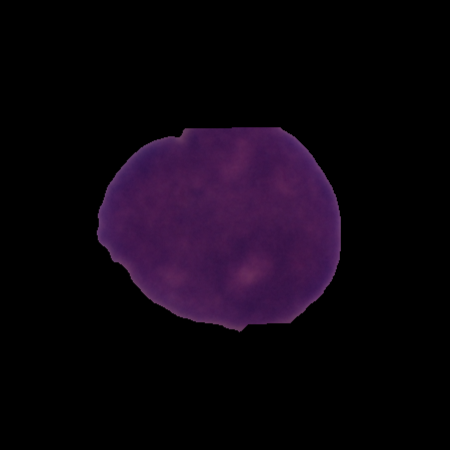
Label: cancer